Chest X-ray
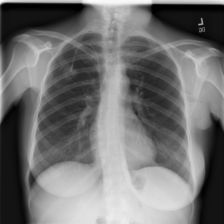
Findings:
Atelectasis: negative
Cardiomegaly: negative
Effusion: negative
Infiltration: negative
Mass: negative
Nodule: negative
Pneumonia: negative
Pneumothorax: negative
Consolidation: negative
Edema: negative
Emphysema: positive
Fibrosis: negative
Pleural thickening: negative
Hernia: negative